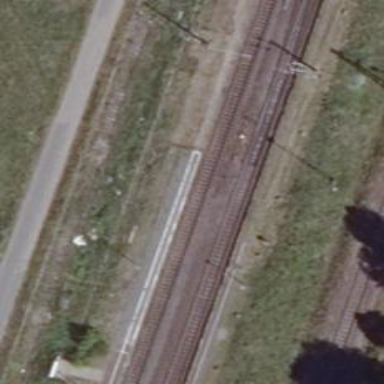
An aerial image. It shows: Railway switch.